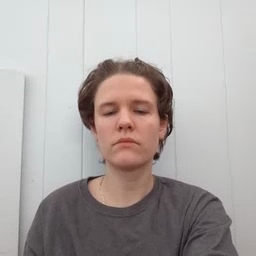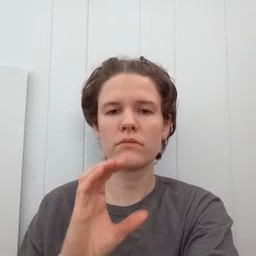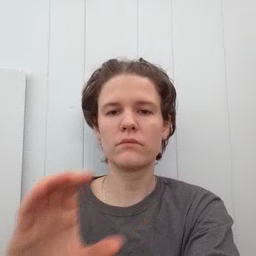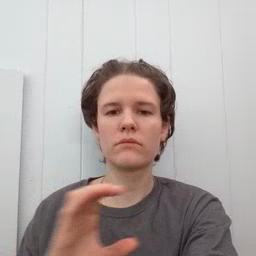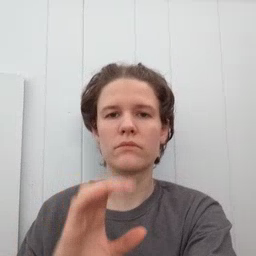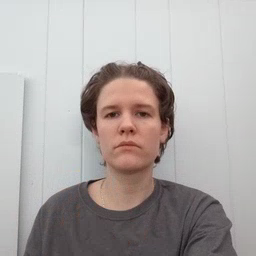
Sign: chocolate